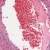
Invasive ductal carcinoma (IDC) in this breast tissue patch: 0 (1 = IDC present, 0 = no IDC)